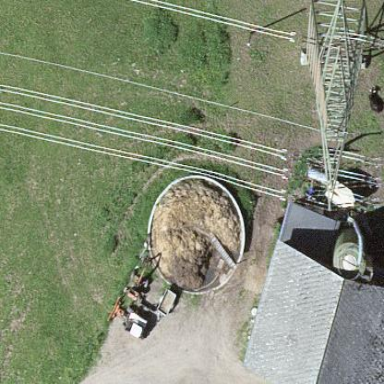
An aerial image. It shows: Storage tank that is man-made.